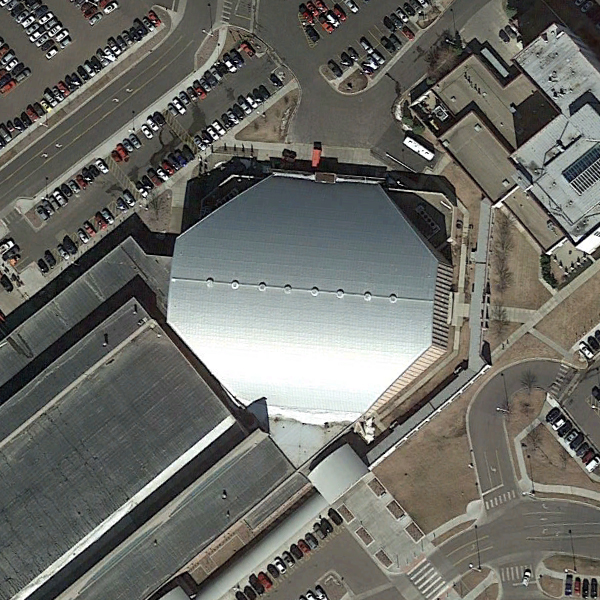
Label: Center